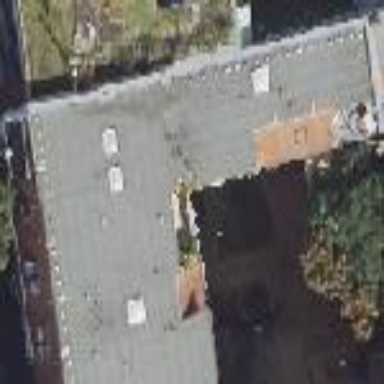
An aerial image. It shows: Part of building.